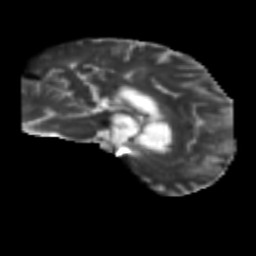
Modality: T2w
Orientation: sagittal
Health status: ill
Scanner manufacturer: siemens
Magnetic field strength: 3 T
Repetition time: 6.7 s
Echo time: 0.1 s